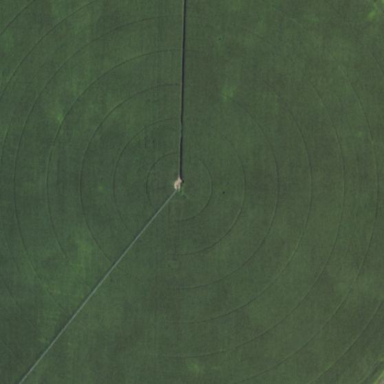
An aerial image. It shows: Farmland with pivot irrigation system.